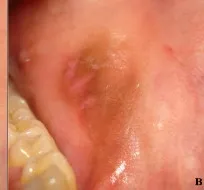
After 2 weeks.
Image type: medical_photograph (skin_photograph)